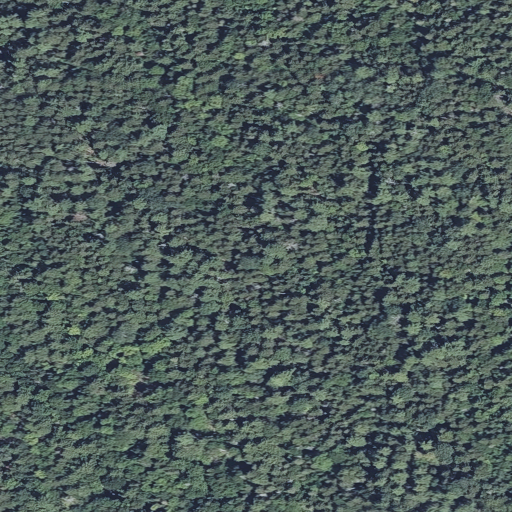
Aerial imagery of island in Maine named Big Island containing evergreen forest, mixed forest, and woody wetlands